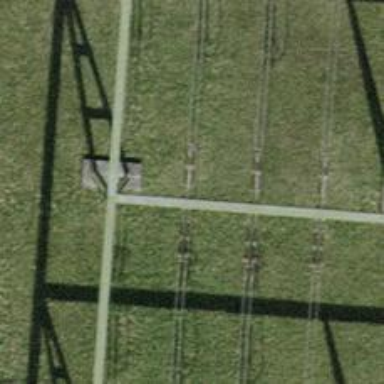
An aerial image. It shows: Insulator used in power equipment.